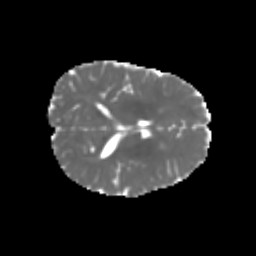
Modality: MD
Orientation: axial
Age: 6
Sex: male
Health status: healthy